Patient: sex M, age 65
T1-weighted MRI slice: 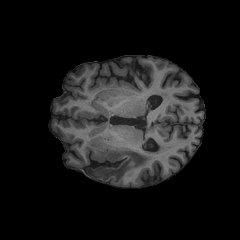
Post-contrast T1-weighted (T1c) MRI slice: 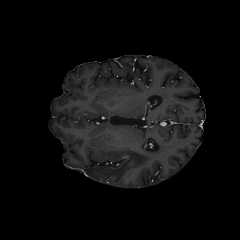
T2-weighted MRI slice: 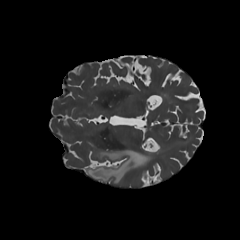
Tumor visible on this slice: yes
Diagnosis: Astrocytoma, IDH-mutant
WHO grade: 2